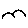
Label: bird